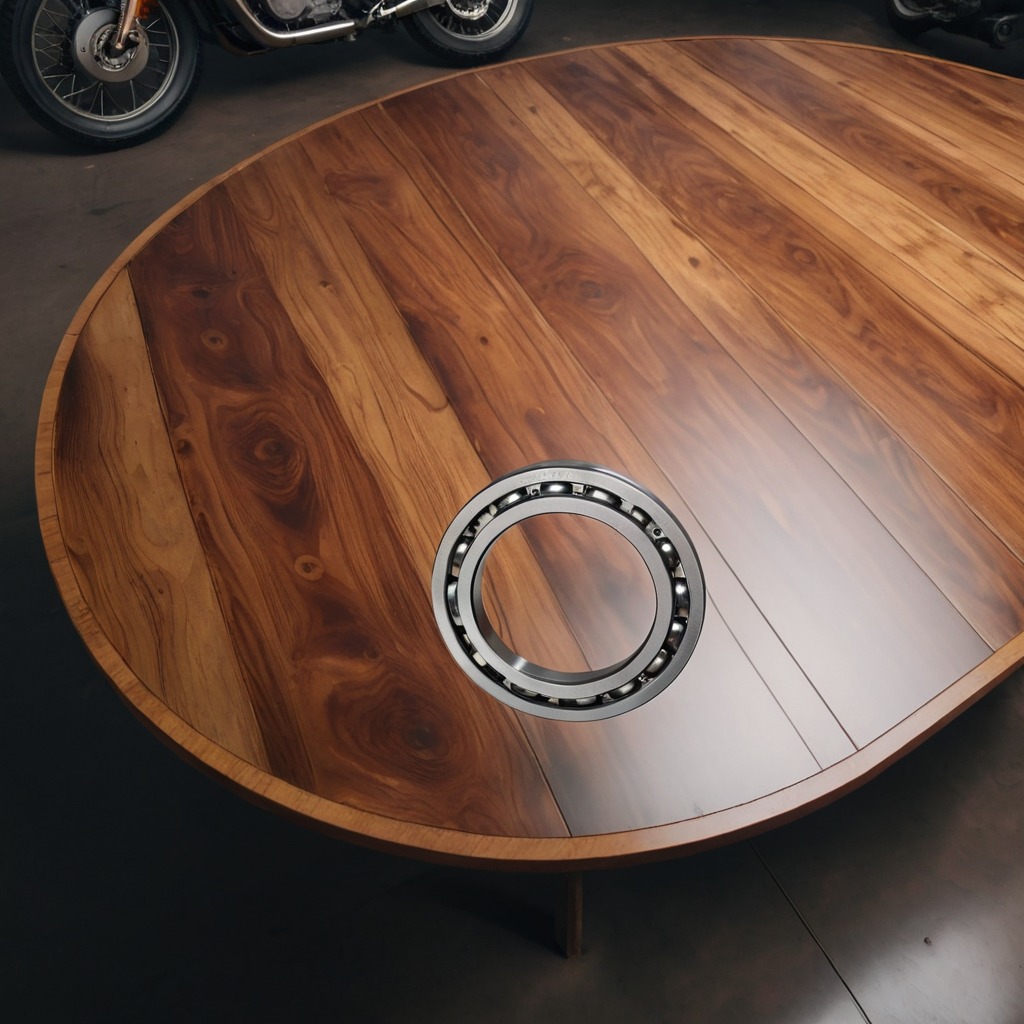
A metal ball bearing lies on the oil-spilled wooden table in a vintage motorcycle garage.